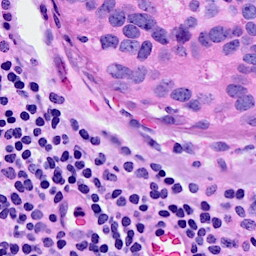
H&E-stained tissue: Breast